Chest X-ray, PA view. Patient: 44 years old, sex F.
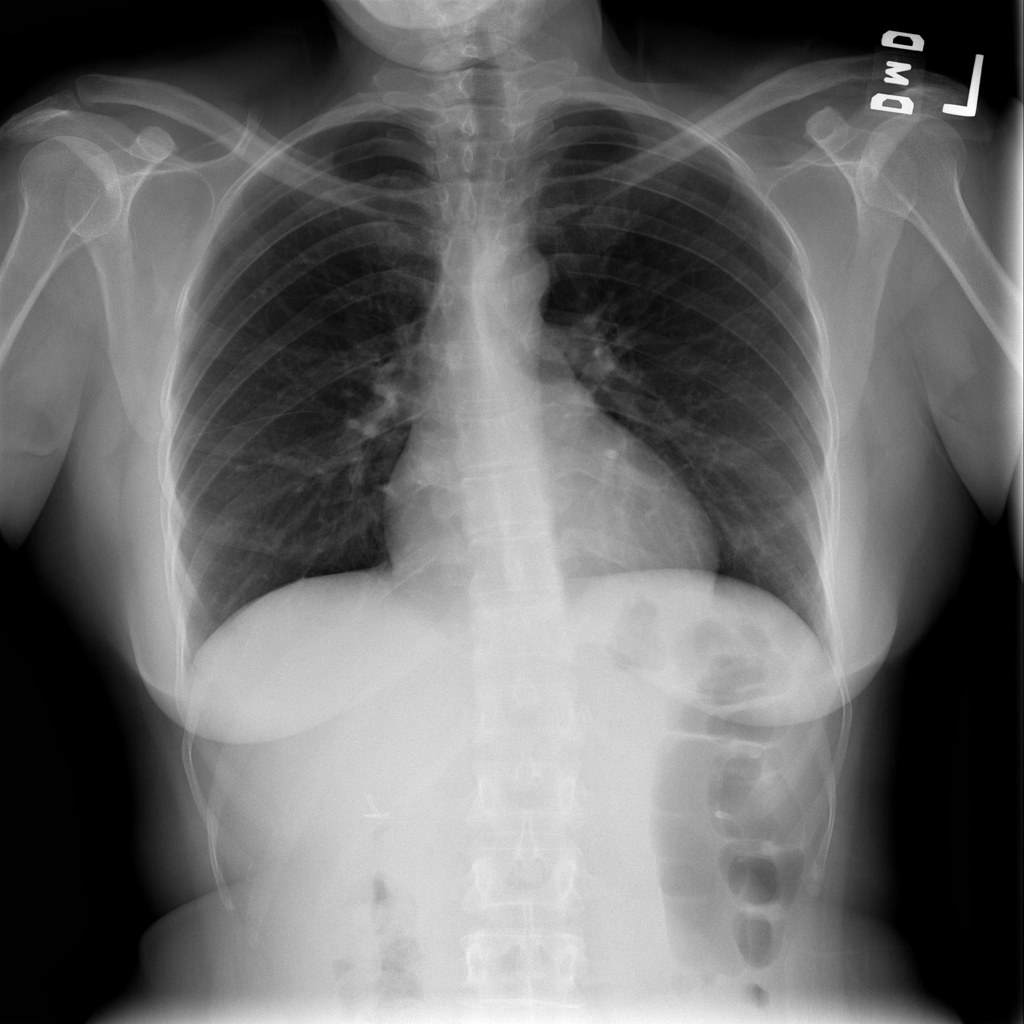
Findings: No Finding